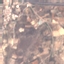
Land use / land cover class: PermanentCrop